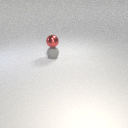
small red metal sphere above small gray rubber sphere